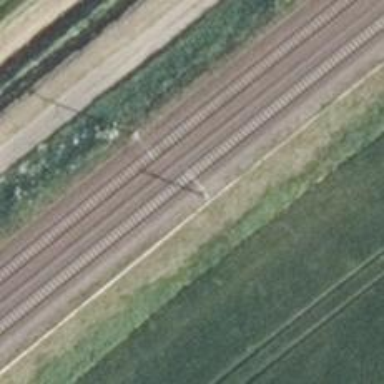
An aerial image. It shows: Catenary mast for power lines.